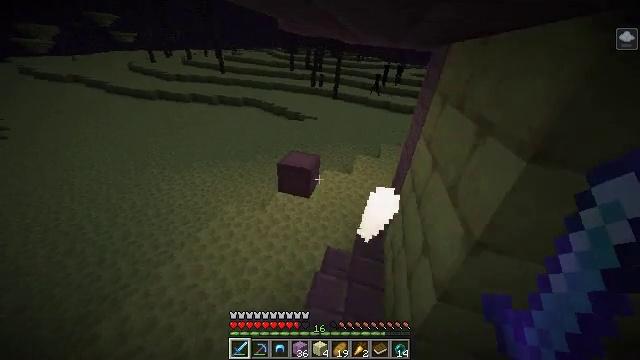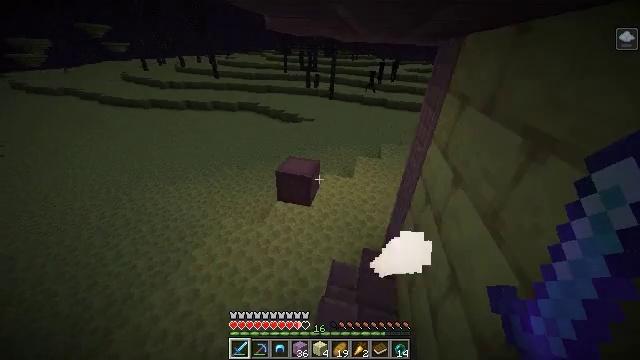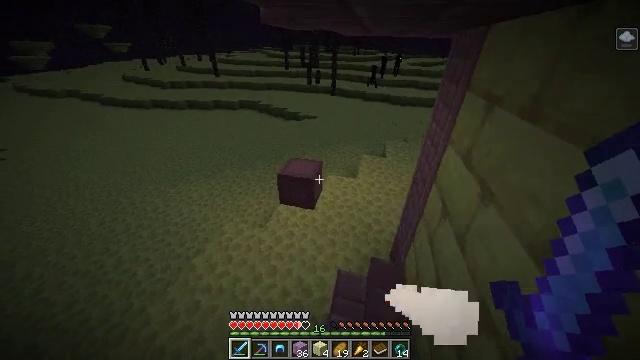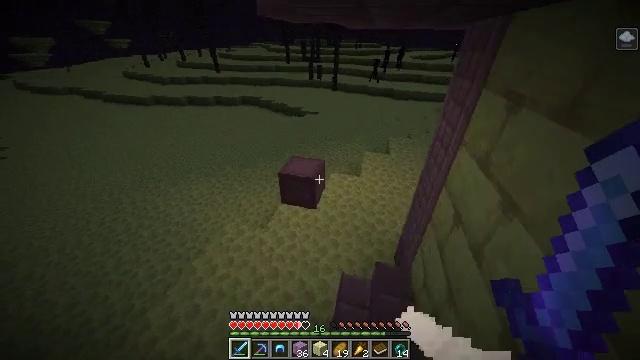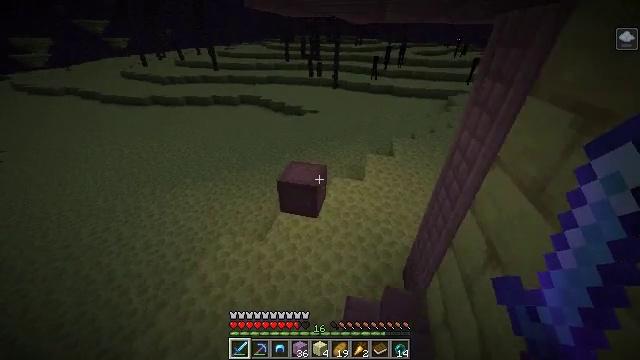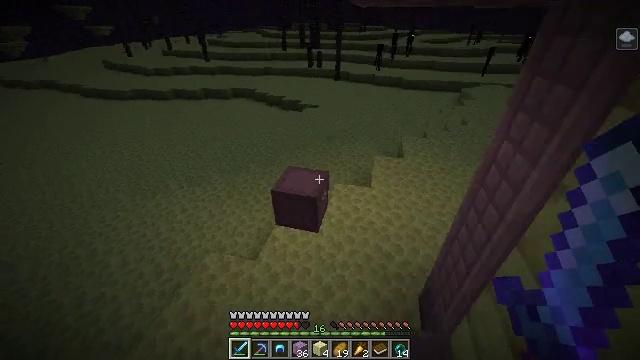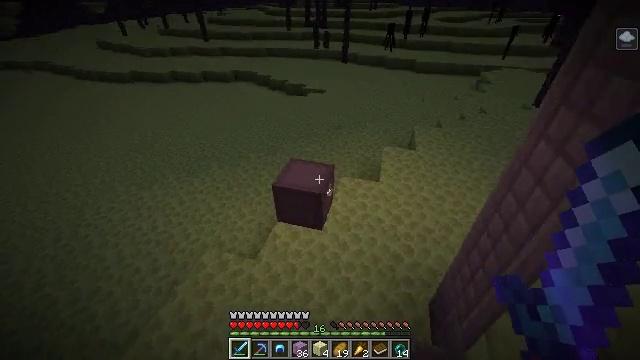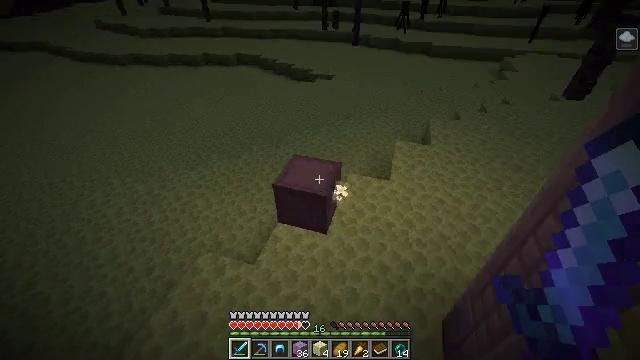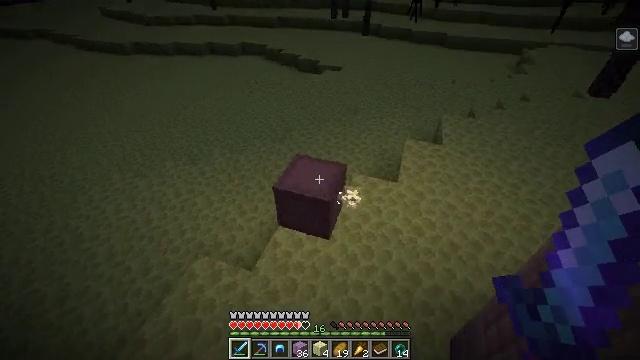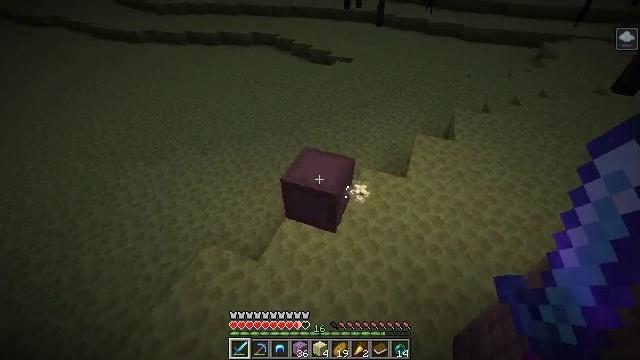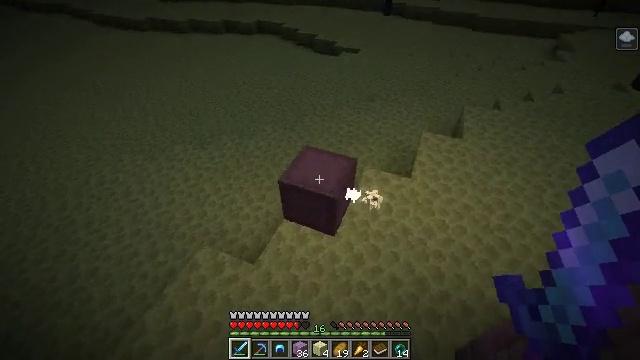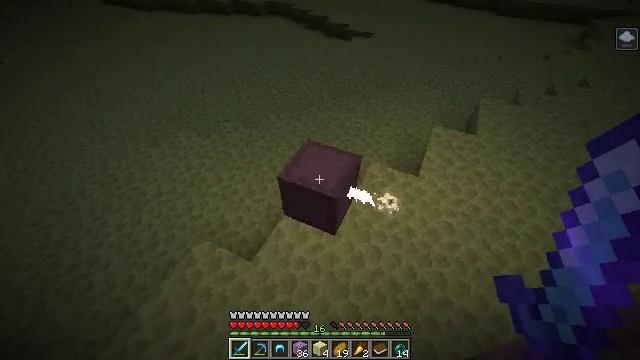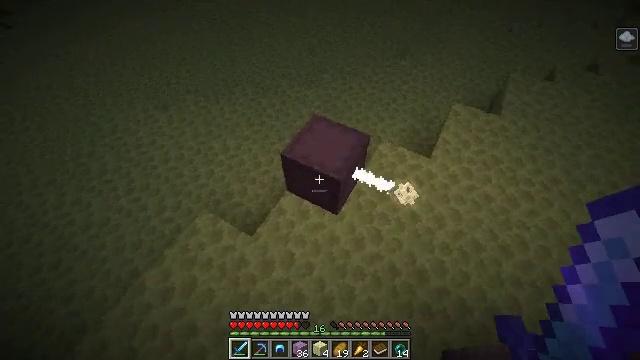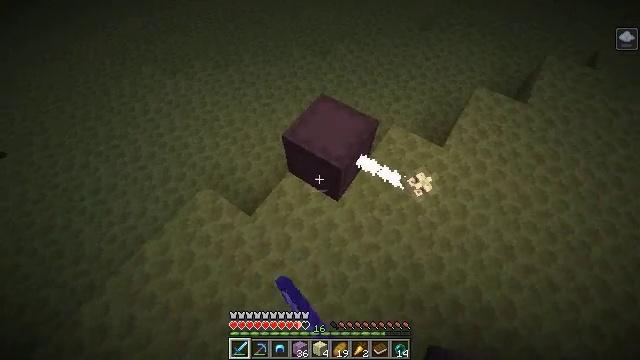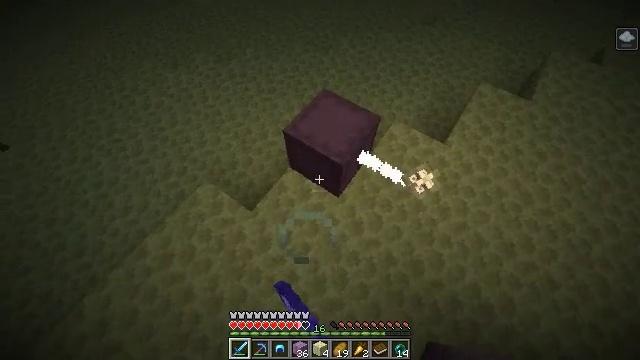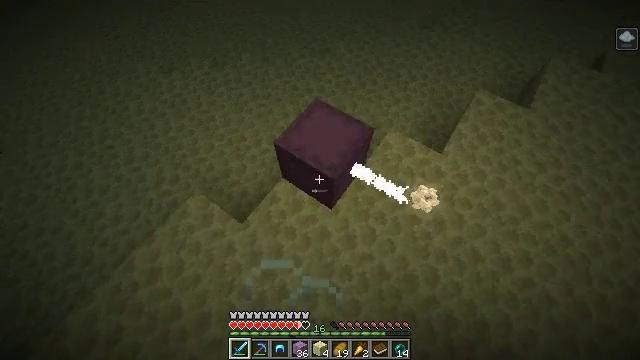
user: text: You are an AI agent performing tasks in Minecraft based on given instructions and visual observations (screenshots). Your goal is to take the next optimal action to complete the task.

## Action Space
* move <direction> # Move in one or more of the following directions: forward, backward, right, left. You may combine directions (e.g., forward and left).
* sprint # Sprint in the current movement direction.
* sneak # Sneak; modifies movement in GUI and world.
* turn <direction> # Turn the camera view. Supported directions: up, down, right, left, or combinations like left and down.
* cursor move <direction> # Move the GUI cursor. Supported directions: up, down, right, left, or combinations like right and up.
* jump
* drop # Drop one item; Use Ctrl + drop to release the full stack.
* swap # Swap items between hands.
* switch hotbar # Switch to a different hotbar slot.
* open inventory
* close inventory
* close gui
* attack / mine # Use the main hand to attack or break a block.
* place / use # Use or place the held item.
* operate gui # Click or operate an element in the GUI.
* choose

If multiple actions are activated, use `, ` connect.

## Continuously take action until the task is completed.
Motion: motion action
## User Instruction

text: Kill mobs.
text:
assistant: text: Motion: move forward
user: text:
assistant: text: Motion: move forward
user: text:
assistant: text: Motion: move forward, turn down
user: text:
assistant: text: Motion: no_op
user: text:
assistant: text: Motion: no_op
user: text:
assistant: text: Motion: turn left and down
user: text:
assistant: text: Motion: move right, turn left and down
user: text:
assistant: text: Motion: move right, turn left and down
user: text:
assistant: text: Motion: move forward and move right, turn left and down
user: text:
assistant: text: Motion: move forward and move right, turn left and down
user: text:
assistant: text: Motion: move forward and move right, turn left and down
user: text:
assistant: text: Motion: move forward and move right, turn left and down, attack / mine
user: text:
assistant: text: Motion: move forward, turn left and down, attack / mine
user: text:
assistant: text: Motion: move forward, turn down, attack / mine
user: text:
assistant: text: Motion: move forward, attack / mine
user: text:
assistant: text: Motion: move forward
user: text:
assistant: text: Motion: move forward
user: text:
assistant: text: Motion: move forward
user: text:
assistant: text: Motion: move forward
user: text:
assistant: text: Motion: move forward, sprint
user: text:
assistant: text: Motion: move forward, sprint, turn down
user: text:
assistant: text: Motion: move forward, sprint, turn down, attack / mine
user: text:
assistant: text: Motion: move forward, sprint, turn right and down, attack / mine
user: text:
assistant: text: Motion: move forward and move left, sprint, turn right, attack / mine
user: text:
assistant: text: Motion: move forward and move left, sprint, turn right and down
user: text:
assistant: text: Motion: move forward and move left, sprint, turn right and down
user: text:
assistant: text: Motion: sprint